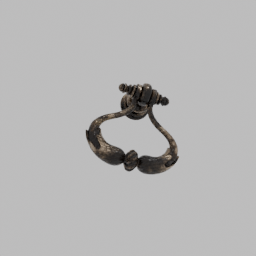
Label: mechanical